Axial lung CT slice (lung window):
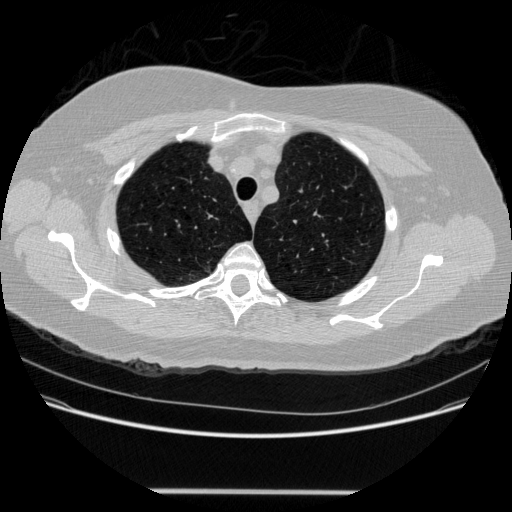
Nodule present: no